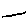
Label: line